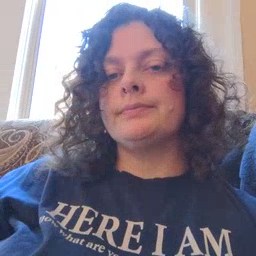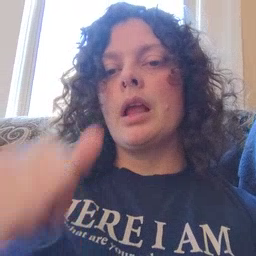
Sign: duck